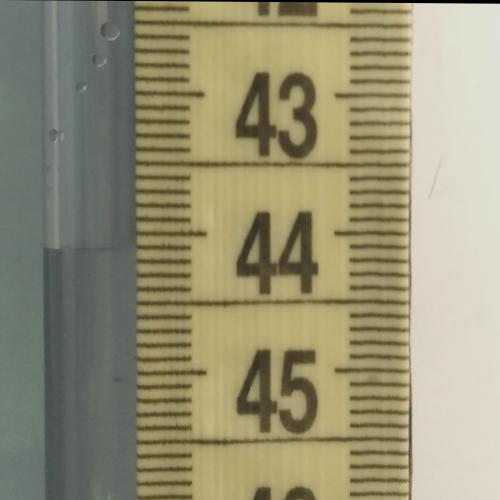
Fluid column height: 44.1 cm